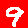
Digit: 9